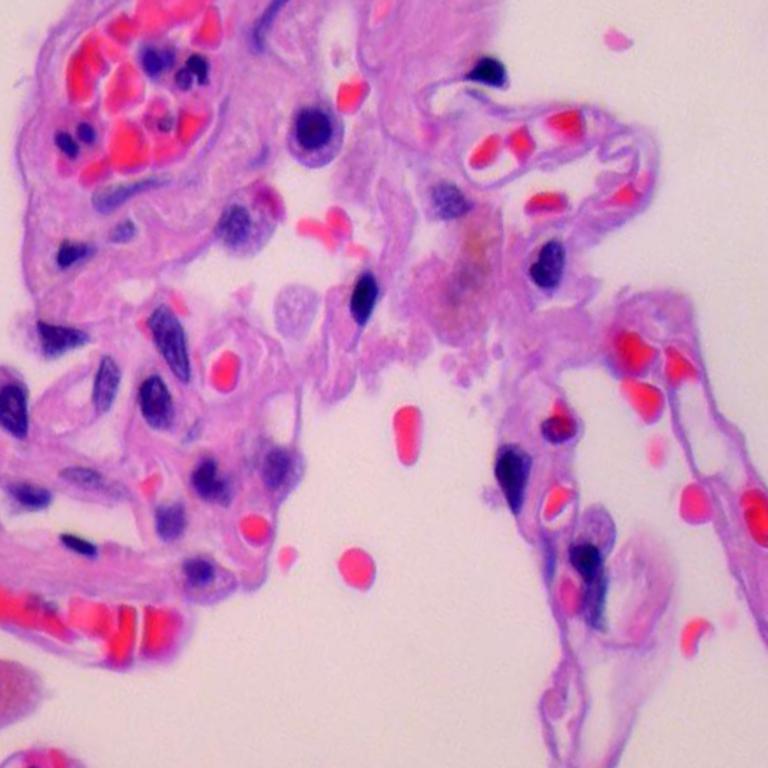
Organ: lung
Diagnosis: benign